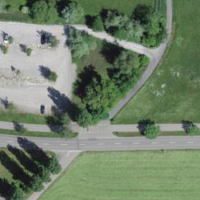
EUNIS habitat code: 55
Species observed at this site:
Echium vulgare
Trifolium repens
Lathyrus pratensis
Potentilla recta